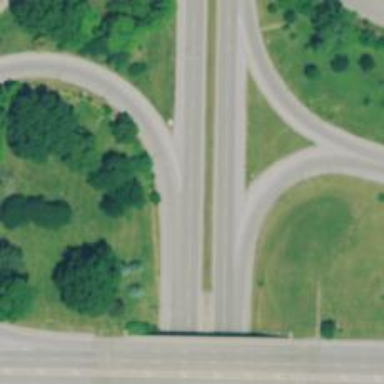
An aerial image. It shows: Trunk link highway.